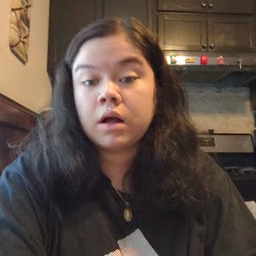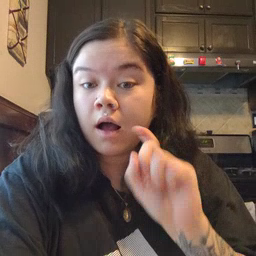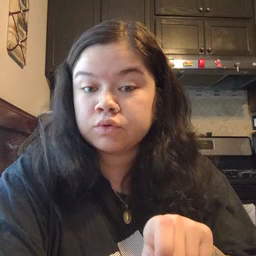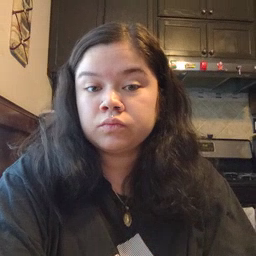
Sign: haveto